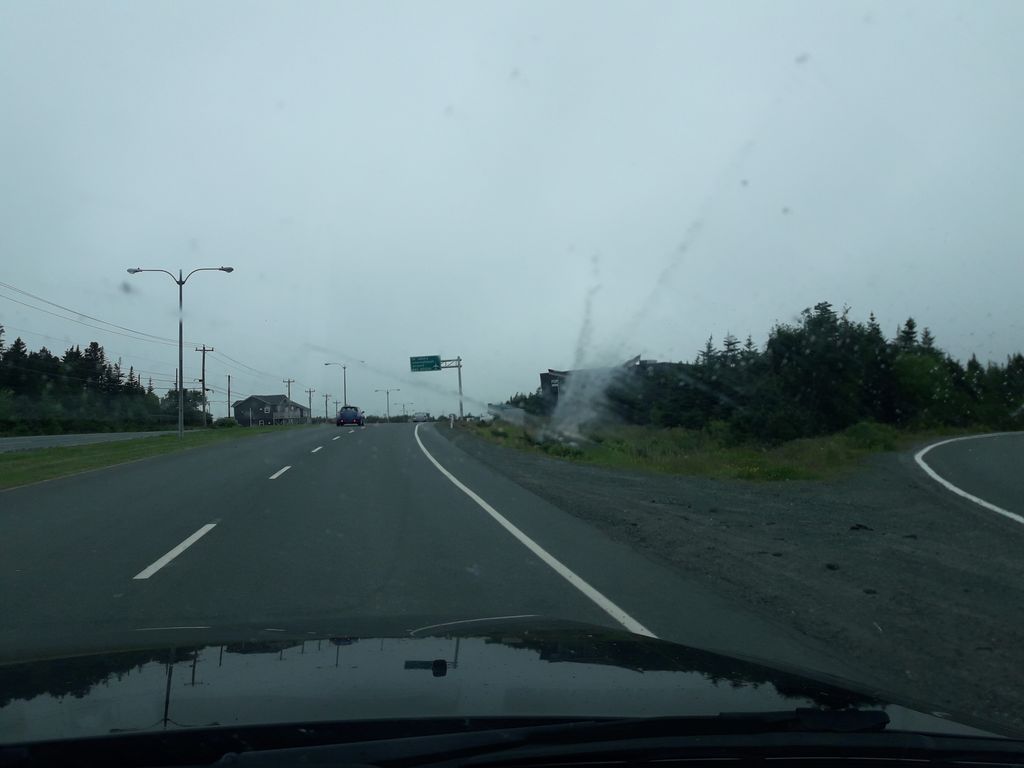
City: st_johns